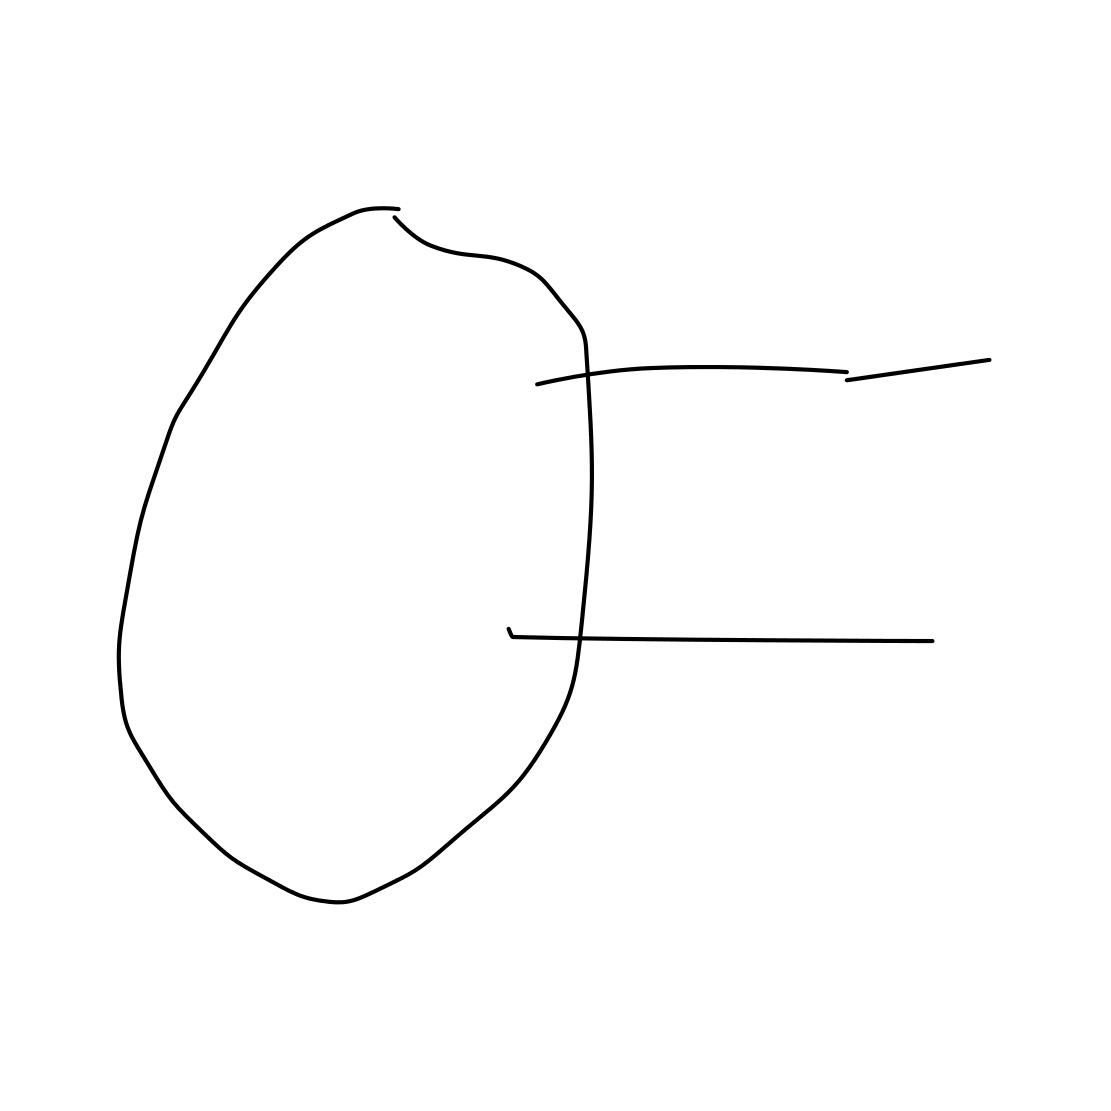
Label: door handle